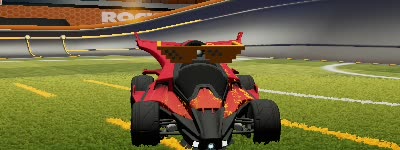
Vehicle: aftershock